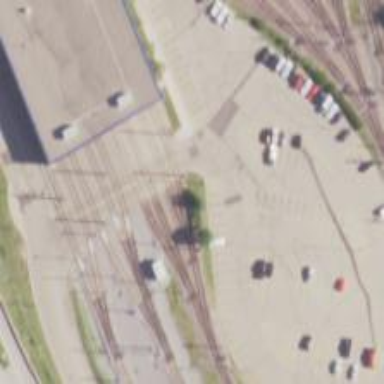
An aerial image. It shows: Light rail yard with electrified contact lines.